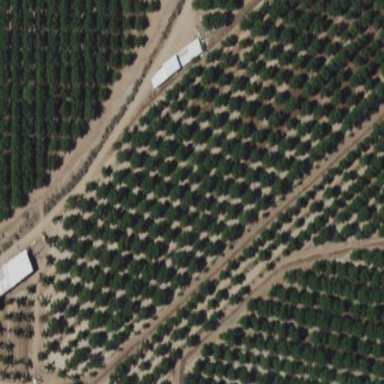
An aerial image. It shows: Orchard.